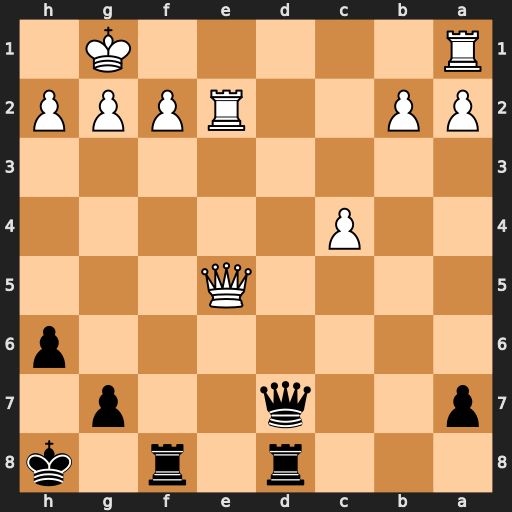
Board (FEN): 3r1r1k/p2q2p1/7p/4Q3/2P5/8/PP2RPPP/R5K1
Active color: b
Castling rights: -
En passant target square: -
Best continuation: Rfe8 Qxe8+ Rxe8 Rxe8+ Qxe8